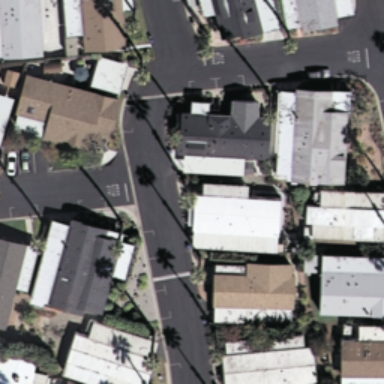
Many mobile homes arranged in lines in the mobile home park .